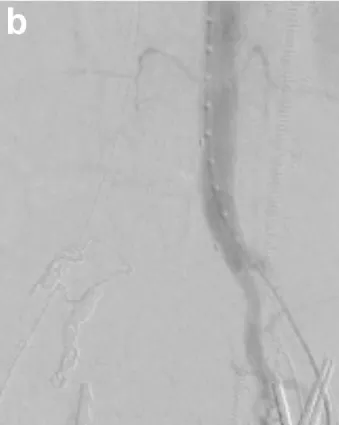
Angiographic imaging. B) An angiogram after stent graft placement. The aneurysm is excluded. No endoleaks are observed. Early venous filling of the right CIV has disappeared.
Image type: radiology (mri)